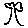
Label: tree